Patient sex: F
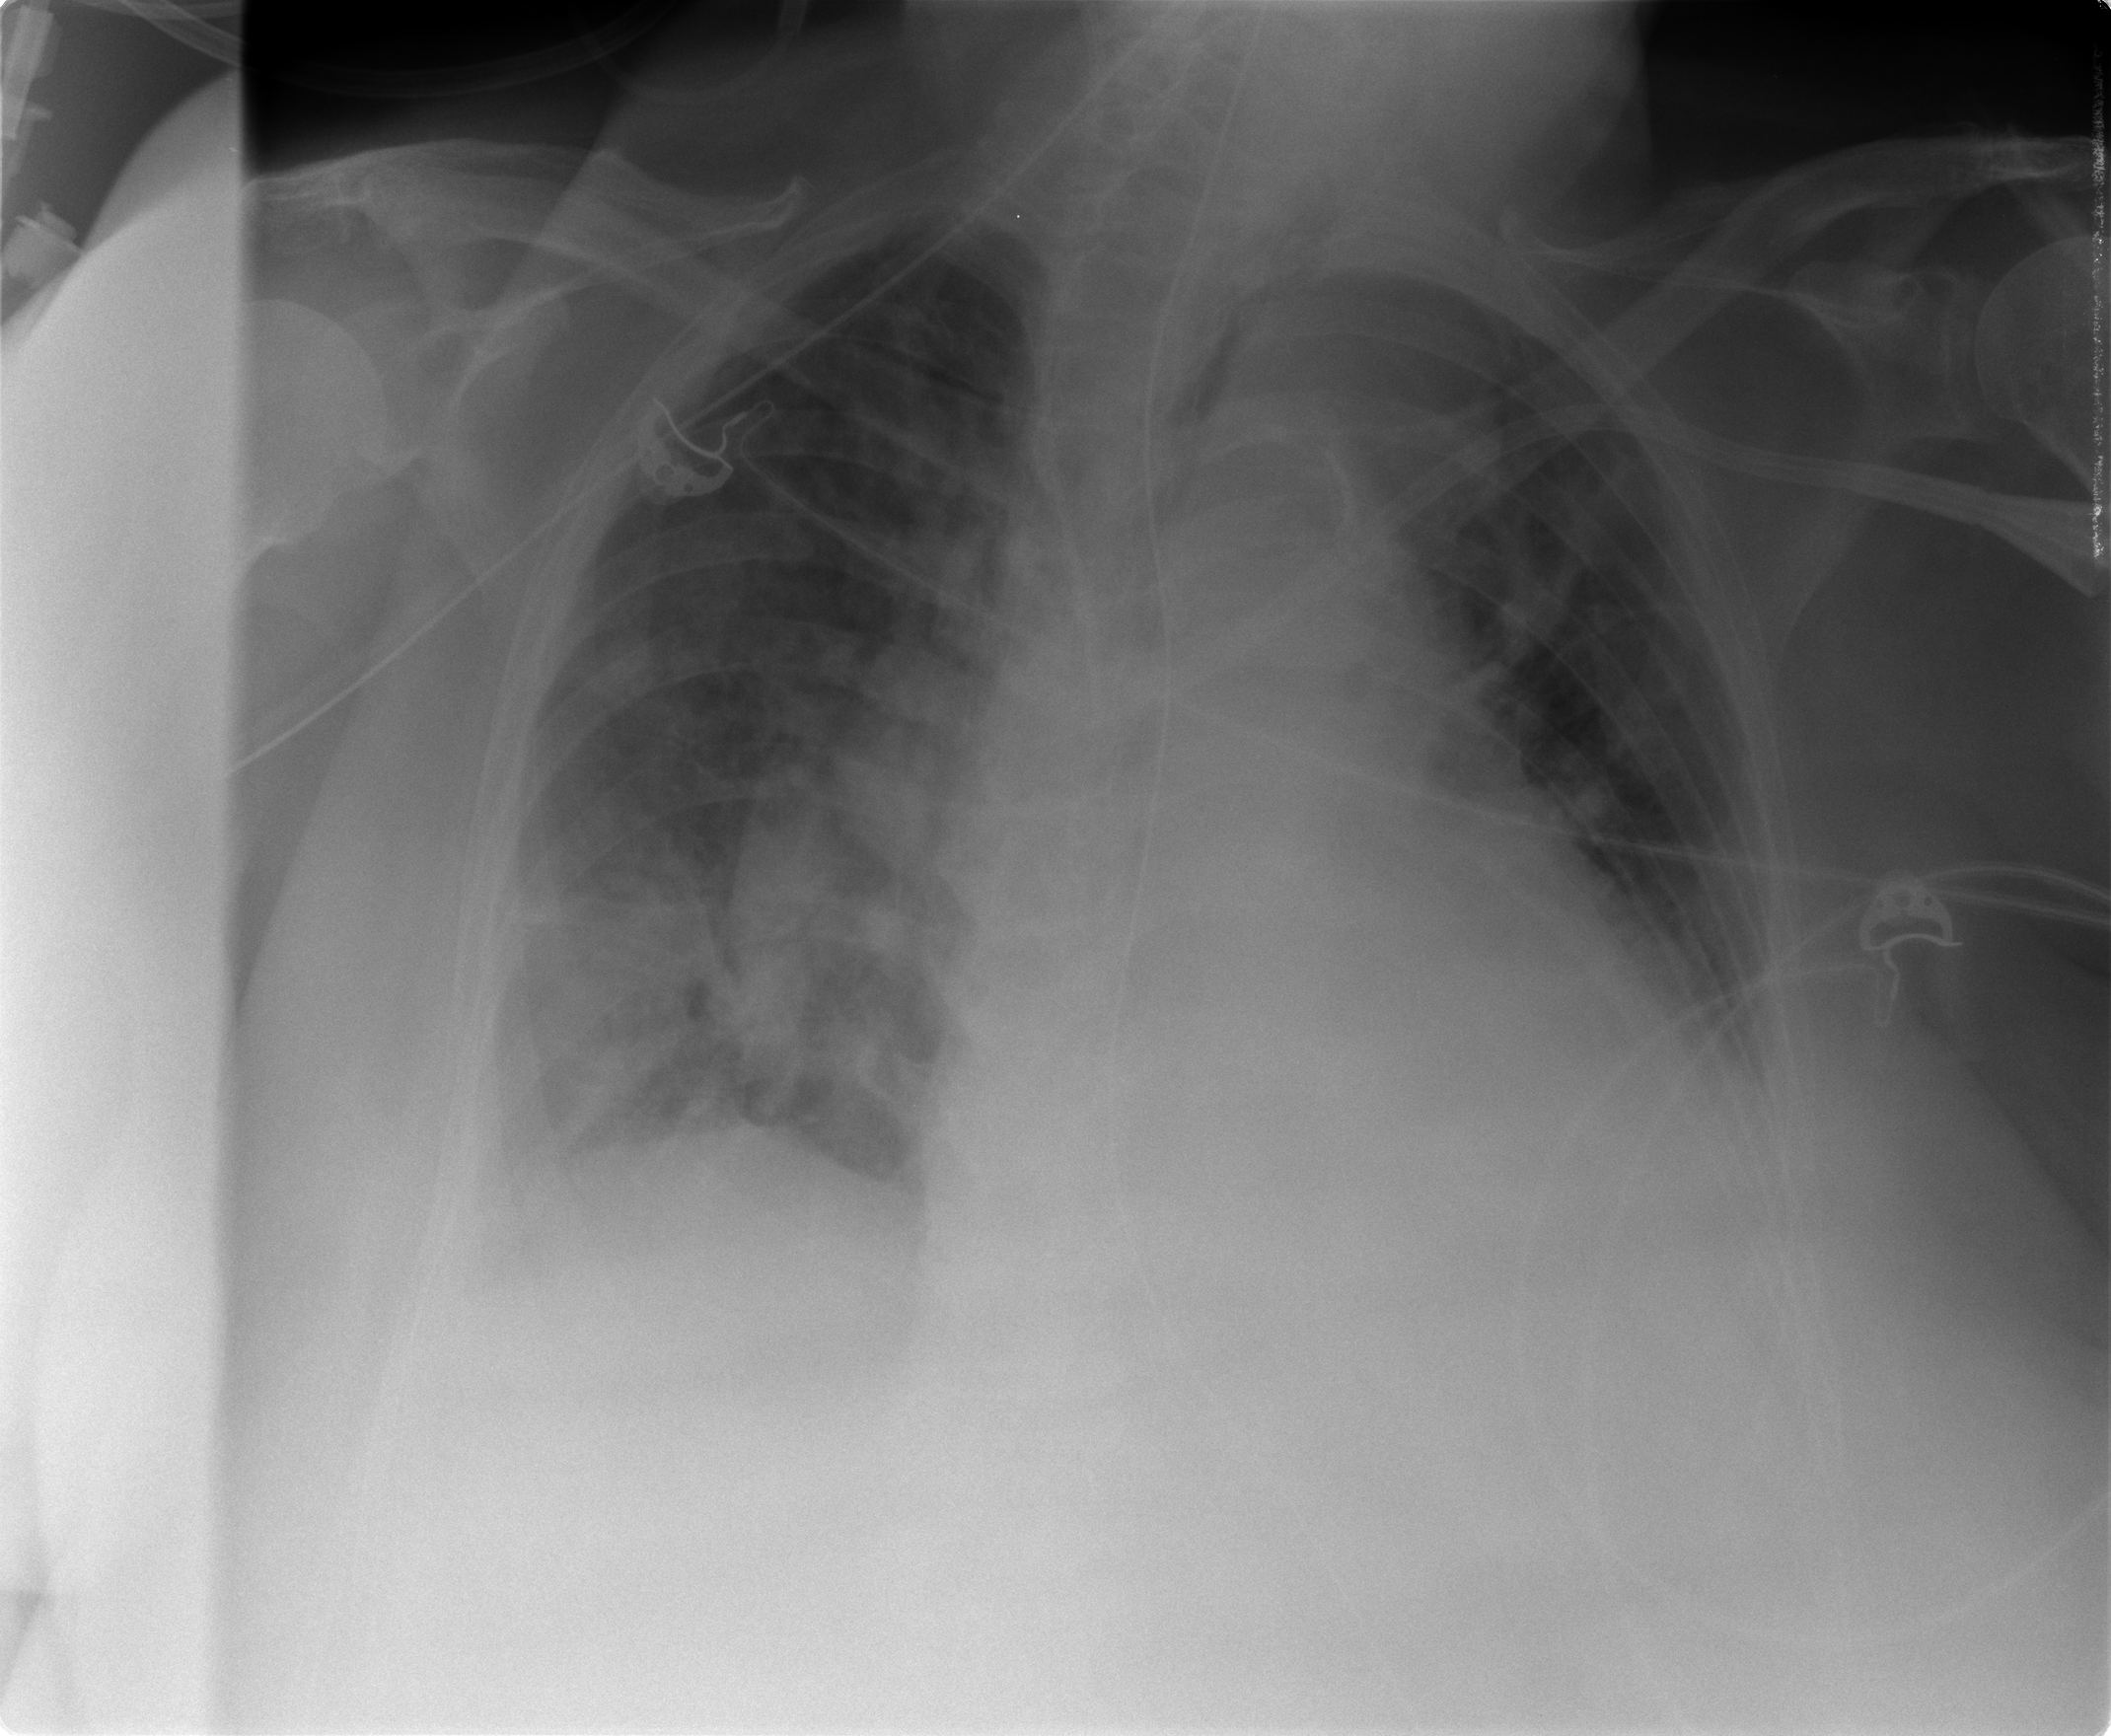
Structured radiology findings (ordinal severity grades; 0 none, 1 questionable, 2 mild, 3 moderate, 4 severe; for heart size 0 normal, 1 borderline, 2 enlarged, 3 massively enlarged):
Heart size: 2
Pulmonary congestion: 2
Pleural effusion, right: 1
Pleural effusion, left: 1
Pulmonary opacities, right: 3
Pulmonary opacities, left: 2
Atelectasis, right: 1
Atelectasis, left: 1